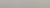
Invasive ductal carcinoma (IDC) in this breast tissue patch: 0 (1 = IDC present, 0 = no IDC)